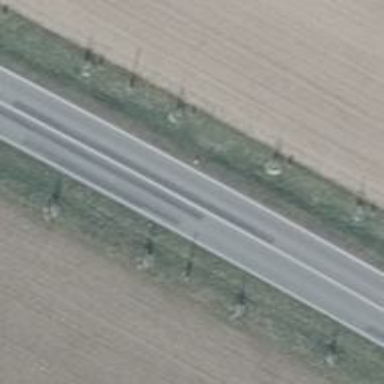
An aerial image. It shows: Primary road with asphalt surface.